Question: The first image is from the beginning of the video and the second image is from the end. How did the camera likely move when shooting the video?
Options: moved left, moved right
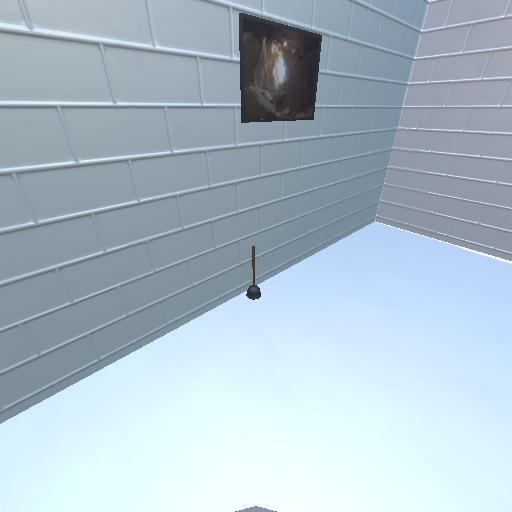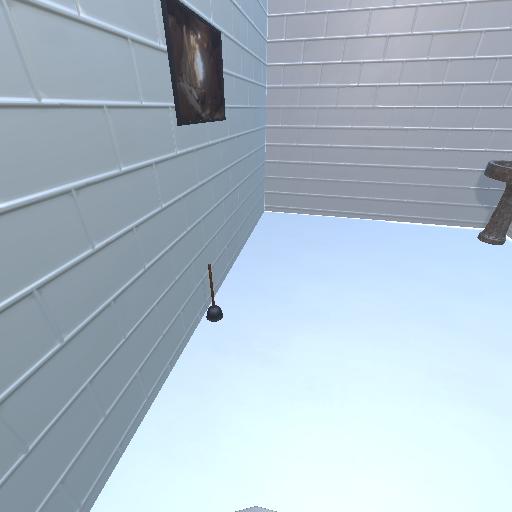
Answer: moved left